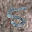
Label: 5